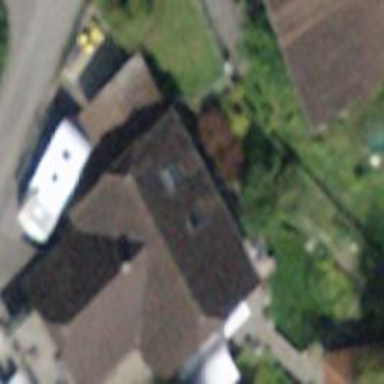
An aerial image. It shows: Simple and straightforward house.